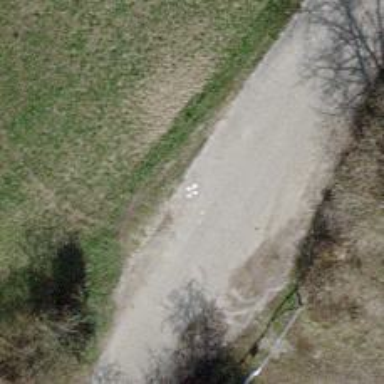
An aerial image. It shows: Survey point is present.